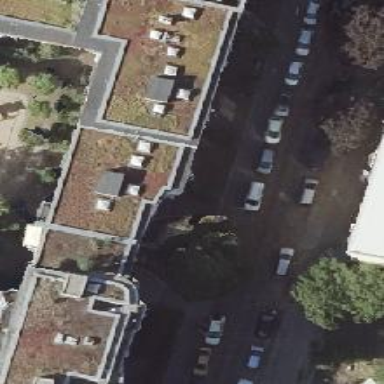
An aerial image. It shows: Residential building with flat roof. The building has white color.